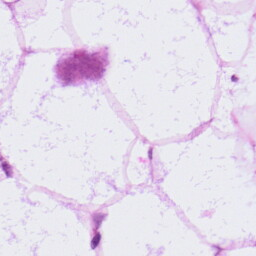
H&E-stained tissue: LymphNode